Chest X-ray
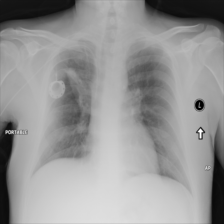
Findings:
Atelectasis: positive
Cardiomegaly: negative
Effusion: negative
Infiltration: negative
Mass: negative
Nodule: negative
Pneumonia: negative
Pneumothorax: negative
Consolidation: negative
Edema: negative
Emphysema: negative
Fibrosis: negative
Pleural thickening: negative
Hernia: negative